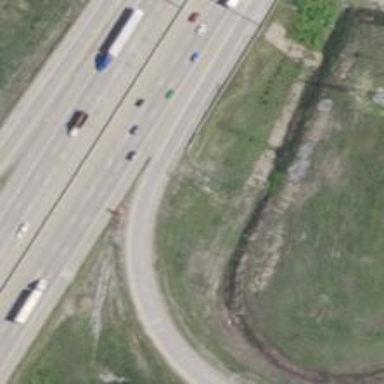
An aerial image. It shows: Onramp on motorway link with embankment.